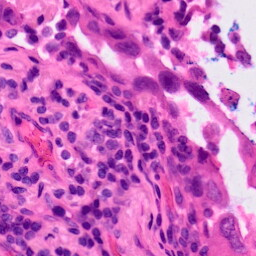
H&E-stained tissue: Lung